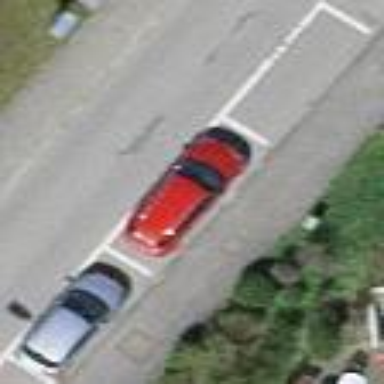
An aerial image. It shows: Street-side parallel parking available at this location.